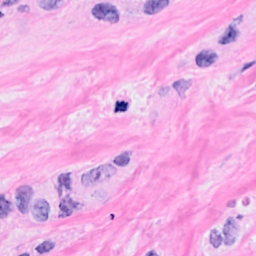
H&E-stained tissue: Breast